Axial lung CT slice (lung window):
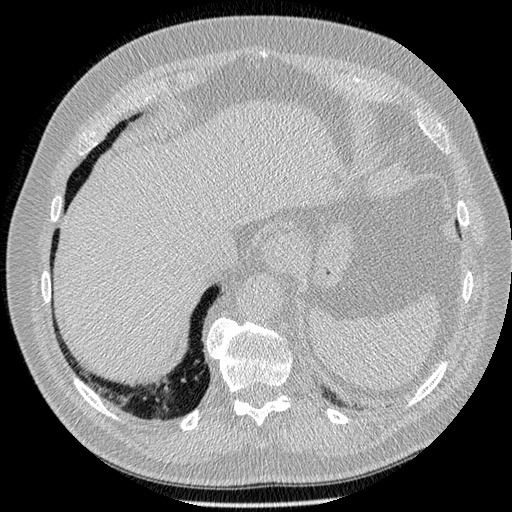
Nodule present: no